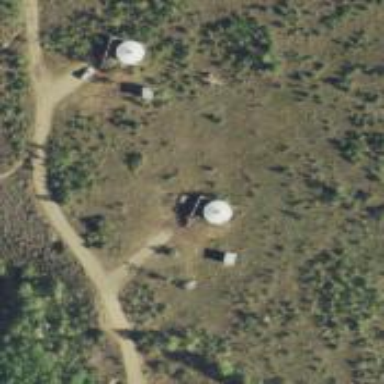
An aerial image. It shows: Traditional yurt building.